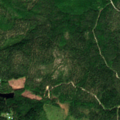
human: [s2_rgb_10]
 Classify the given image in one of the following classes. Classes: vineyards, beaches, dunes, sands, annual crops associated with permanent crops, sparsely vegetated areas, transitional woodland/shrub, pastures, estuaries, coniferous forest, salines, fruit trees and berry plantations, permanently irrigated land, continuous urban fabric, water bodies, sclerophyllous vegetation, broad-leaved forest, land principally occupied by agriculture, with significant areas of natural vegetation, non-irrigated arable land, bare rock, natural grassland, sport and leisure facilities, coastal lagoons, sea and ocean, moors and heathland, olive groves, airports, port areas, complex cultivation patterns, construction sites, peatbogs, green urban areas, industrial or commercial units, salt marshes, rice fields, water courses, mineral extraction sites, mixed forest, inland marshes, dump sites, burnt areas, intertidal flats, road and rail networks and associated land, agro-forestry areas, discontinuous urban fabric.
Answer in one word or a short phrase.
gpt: coniferous forest, mixed forest